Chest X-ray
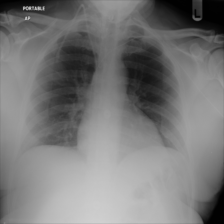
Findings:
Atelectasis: negative
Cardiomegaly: negative
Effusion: negative
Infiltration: negative
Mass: negative
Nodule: negative
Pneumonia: negative
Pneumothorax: negative
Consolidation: negative
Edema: negative
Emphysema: negative
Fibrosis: negative
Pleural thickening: negative
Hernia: negative